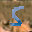
Label: 5